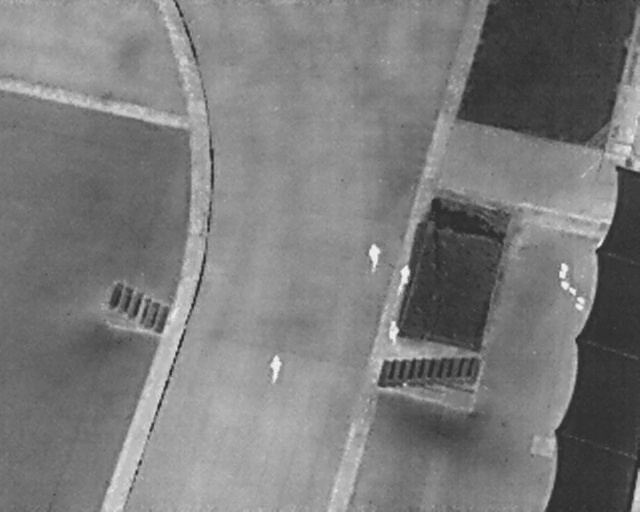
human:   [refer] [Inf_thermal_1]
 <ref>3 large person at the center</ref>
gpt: <box>[[55, 49, 61, 51, 2], [61, 52, 65, 55, 8], [59, 63, 63, 66, 176]]</box>